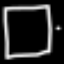
Label: square